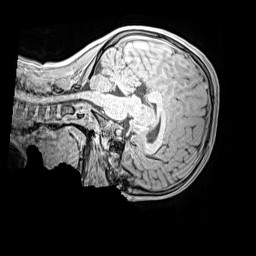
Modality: MP2RAGE
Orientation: sagittal
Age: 11
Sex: male
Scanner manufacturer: siemens
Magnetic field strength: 3 T
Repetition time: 4 s
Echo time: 0.00299 s